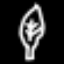
Label: leaf